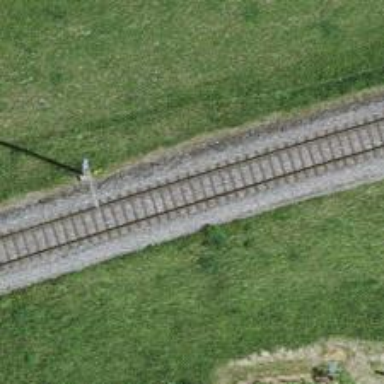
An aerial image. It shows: Railway track with contact line for electrification.